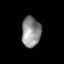
Tissue: prostate
Cell type: Fibroblasts
Senescence score: 0.8672
Nuclear area (px): 561
Mean DAPI intensity: 142.877